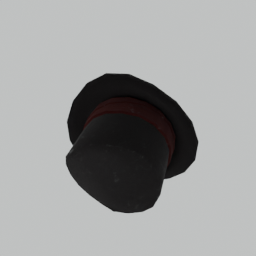
Label: people